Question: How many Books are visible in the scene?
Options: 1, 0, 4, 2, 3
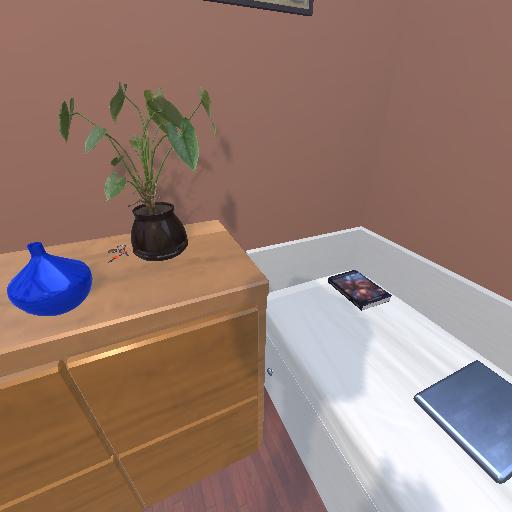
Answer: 1